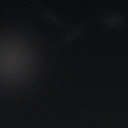
Screen state: off